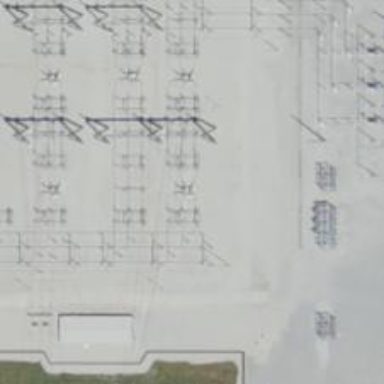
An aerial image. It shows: Switch used for power control.